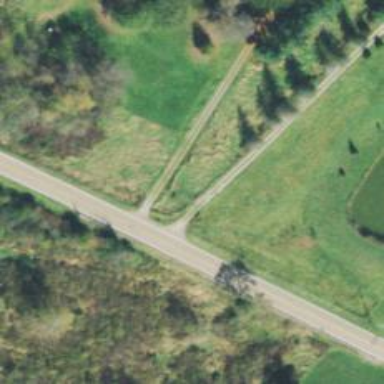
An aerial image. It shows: Driveway leading to service road.